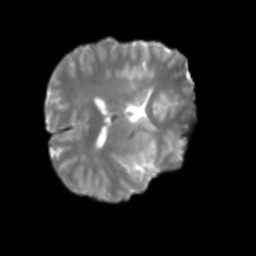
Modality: T2w
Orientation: axial
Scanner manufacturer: siemens
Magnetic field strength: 3 T
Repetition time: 4 s
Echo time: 0.0594 s